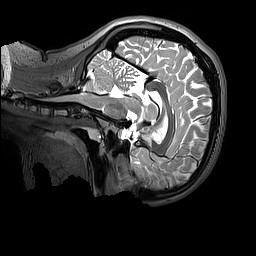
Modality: T2w
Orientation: sagittal
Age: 11
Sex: female
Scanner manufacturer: siemens
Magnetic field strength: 3 T
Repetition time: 3.2 s
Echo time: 0.408 s